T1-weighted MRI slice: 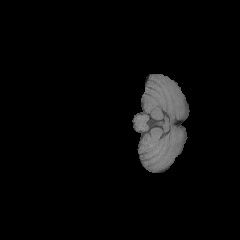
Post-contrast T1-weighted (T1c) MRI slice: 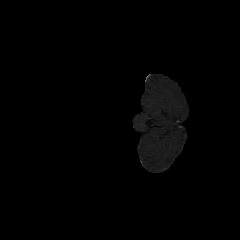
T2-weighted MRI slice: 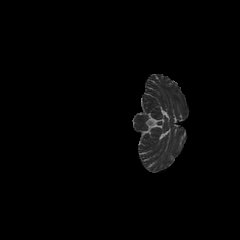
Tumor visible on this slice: no